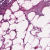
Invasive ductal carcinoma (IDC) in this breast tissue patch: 0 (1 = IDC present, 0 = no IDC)